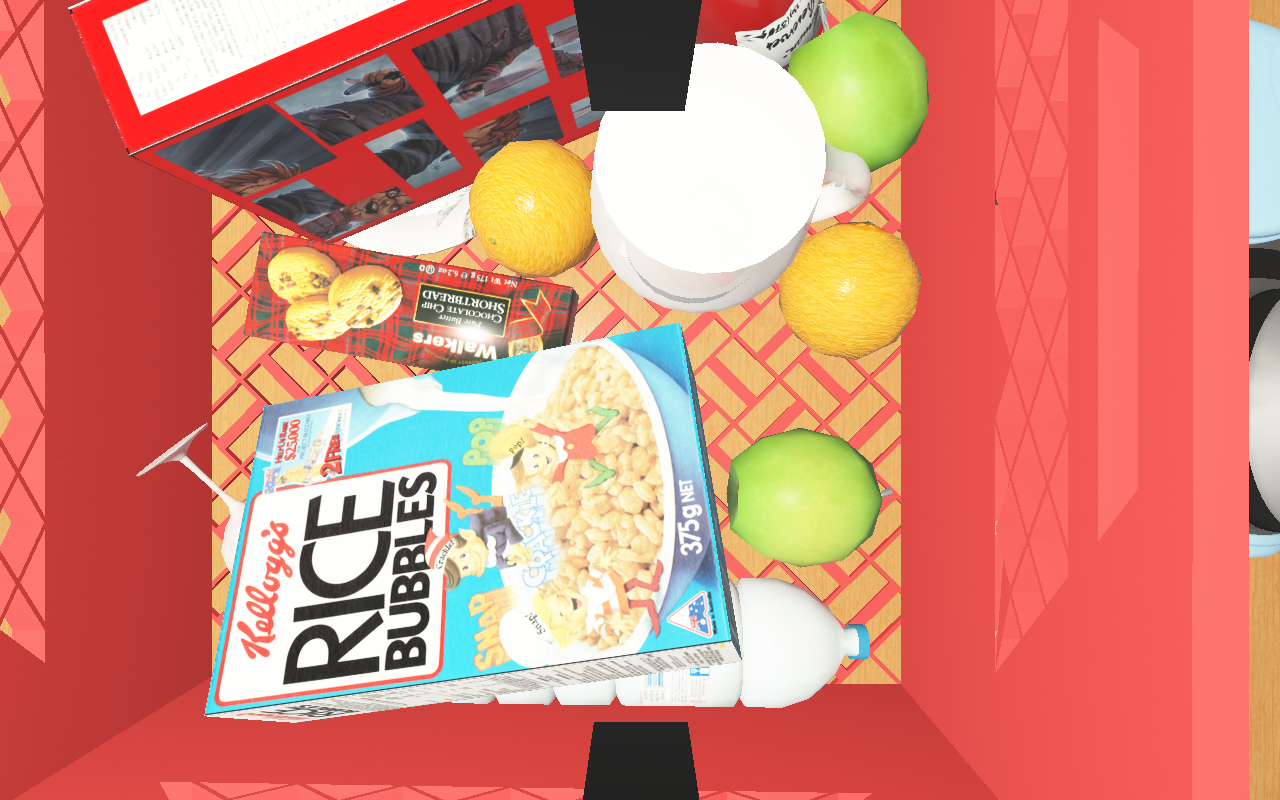
Objects in the scene:
water bottle
apple
apple
orange
orange
plate
glass
wineglass
cereal box